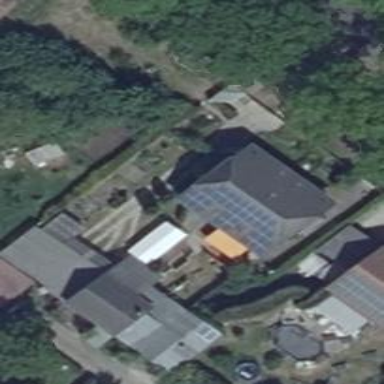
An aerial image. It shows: Semi-detached house with gabled roof.